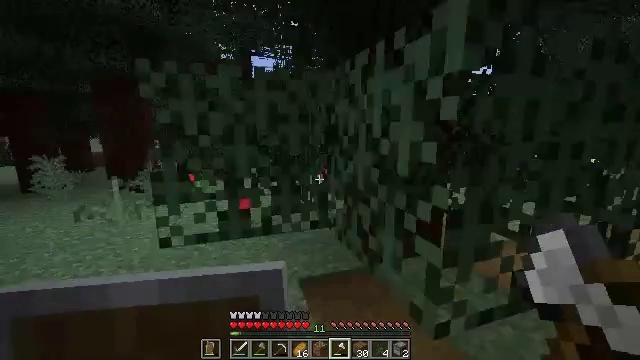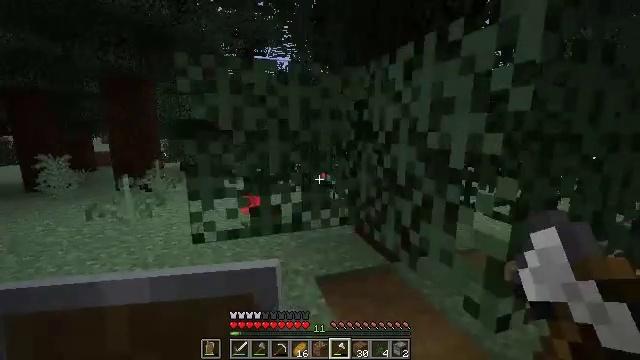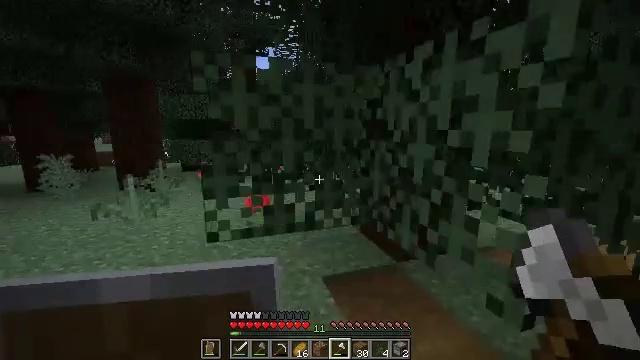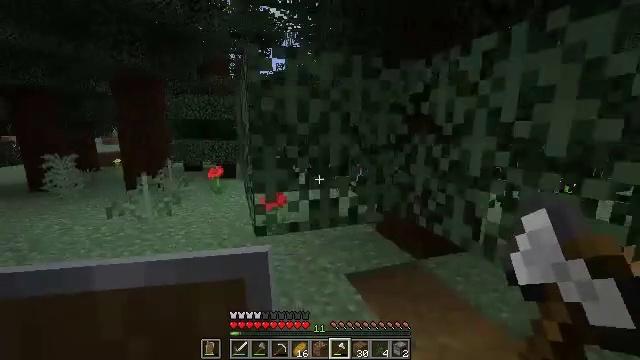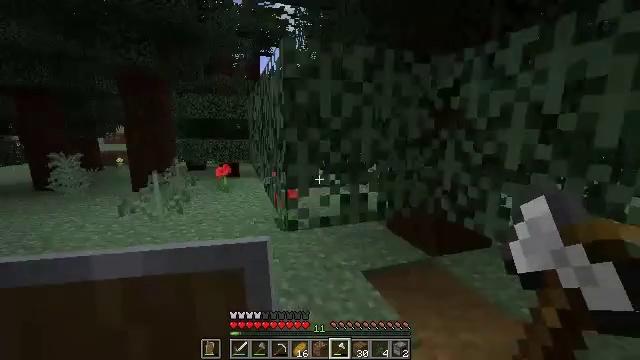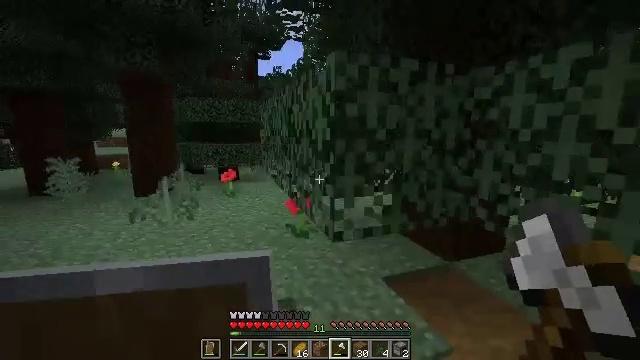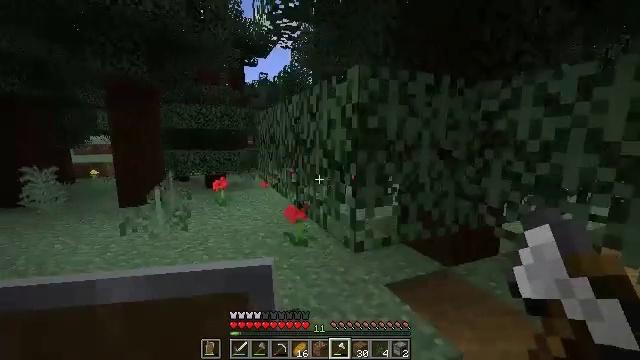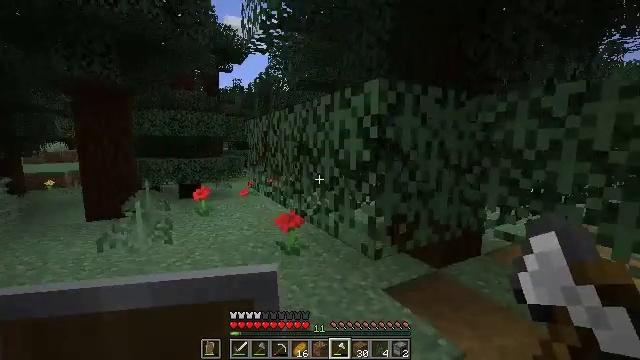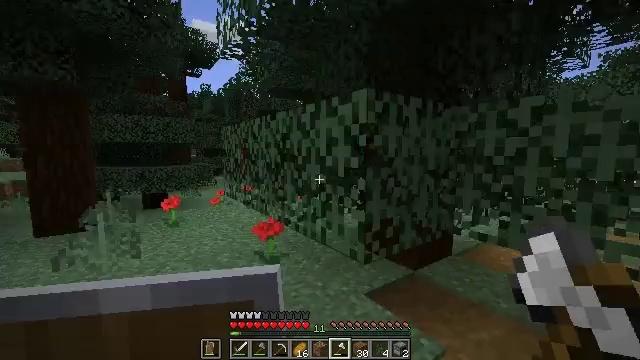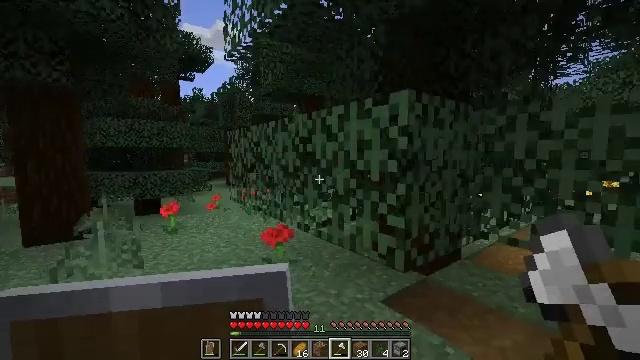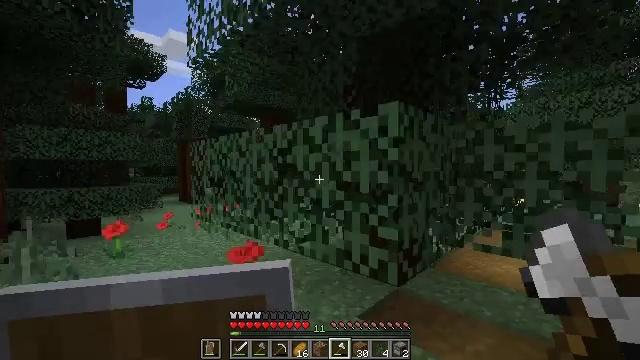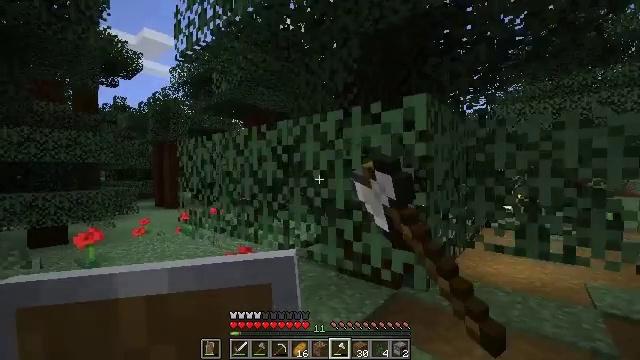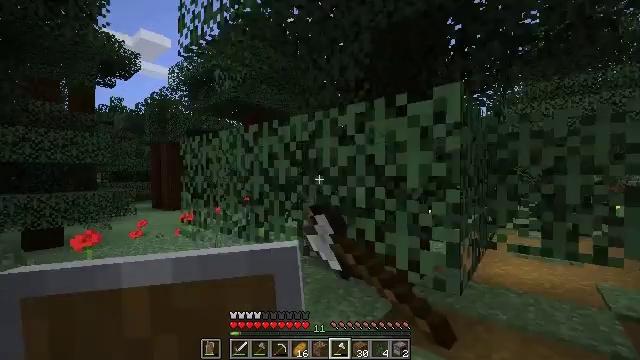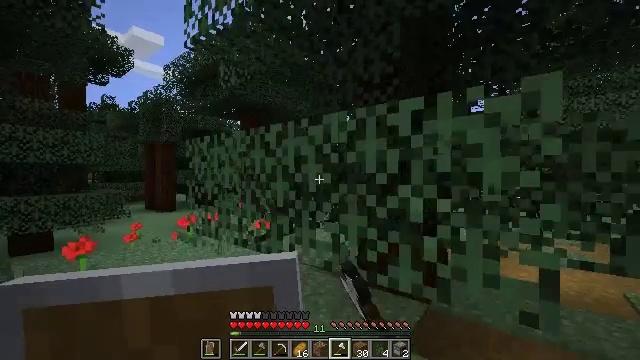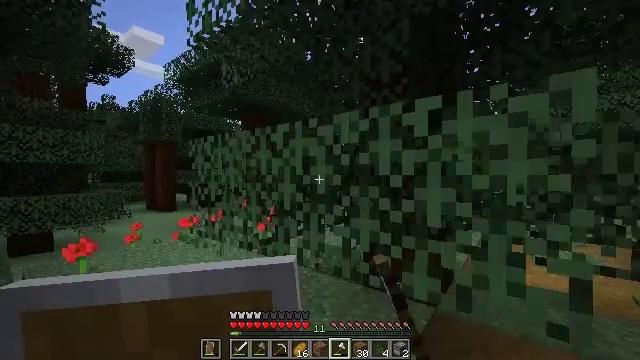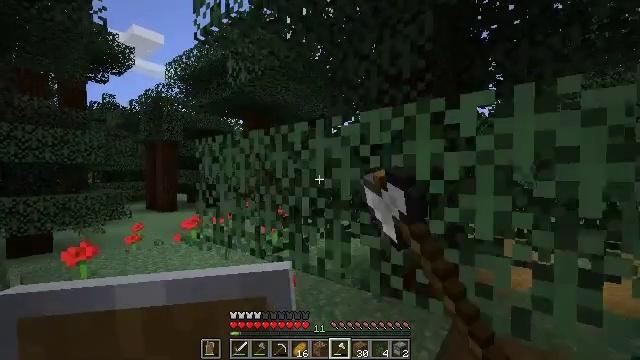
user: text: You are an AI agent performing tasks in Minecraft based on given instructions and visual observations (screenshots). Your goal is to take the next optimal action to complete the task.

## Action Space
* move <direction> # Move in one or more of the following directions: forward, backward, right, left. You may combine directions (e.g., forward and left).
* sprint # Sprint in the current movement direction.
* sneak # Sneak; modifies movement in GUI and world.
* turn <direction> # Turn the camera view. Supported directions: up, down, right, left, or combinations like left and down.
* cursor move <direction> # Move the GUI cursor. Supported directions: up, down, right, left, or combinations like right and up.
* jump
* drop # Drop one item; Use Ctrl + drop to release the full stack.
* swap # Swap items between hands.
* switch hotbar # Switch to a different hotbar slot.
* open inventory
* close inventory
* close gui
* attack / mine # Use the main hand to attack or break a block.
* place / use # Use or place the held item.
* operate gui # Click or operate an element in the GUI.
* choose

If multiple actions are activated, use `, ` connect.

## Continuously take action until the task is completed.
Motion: motion action
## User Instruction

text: Gather spruce leaves to collect foliage.
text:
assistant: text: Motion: move left
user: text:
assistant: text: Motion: move left
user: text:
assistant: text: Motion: move left
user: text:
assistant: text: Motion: move left
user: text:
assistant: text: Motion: move left, turn right
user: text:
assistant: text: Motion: move left, turn right and up
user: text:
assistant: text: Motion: move left, turn right and up
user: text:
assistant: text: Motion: move forward and move left, turn right and up
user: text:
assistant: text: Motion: move forward and move left, turn right
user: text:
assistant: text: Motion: move forward and move left, turn right and up, attack / mine
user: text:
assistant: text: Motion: move forward and move left, turn right, attack / mine
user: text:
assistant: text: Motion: move forward and move left, attack / mine
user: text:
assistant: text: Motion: move forward and move left, turn right, attack / mine
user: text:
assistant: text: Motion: move forward and move left, attack / mine
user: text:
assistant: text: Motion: move forward and move left, attack / mine
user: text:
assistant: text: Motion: move forward and move left, turn right, attack / mine
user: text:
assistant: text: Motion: move forward and move left, turn right and up, attack / mine
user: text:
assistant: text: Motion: move forward and move left, turn right, attack / mine
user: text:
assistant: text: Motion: move forward and move left, turn right and up, attack / mine
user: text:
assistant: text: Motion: move forward, turn right, attack / mine
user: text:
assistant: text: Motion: move forward, turn right, attack / mine
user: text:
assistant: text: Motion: move forward, turn right, attack / mine
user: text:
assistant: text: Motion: move forward, attack / mine
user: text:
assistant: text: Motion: move forward, turn right, attack / mine
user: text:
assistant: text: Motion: move forward, turn right, attack / mine
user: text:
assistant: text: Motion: attack / mine
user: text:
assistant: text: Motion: attack / mine
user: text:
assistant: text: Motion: move forward, turn right, attack / mine
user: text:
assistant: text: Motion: move forward, turn right and up, attack / mine
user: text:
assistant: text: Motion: move forward, turn right and up, attack / mine